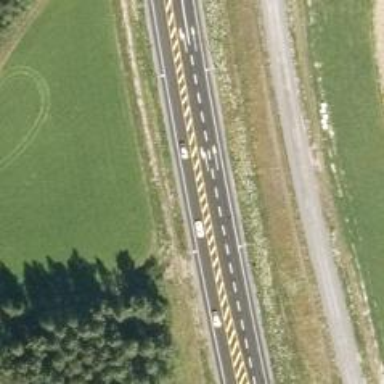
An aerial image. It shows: Trunk highway.